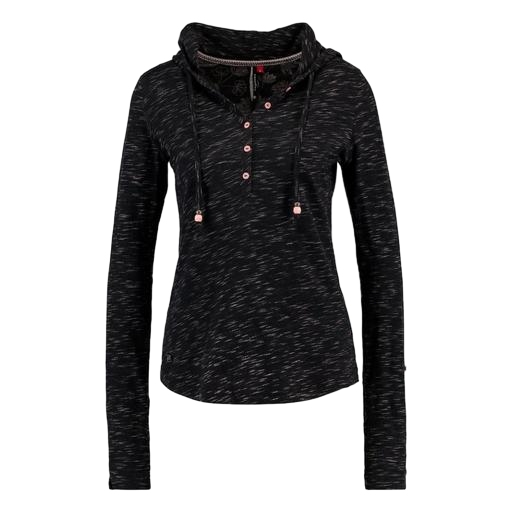
black printed henley, black essential hooded jersey top, black long-sleeve henley shirt, white background